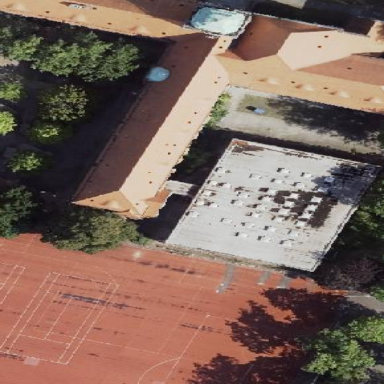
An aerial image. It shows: School building.